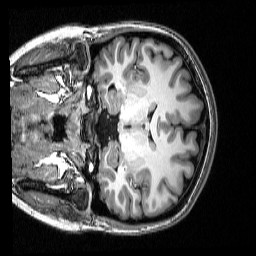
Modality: T1w
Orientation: coronal
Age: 21
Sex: female
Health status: healthy
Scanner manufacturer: siemens
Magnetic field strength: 3 T
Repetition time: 2.53 s
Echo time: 0.00339 s